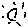
Label: sun